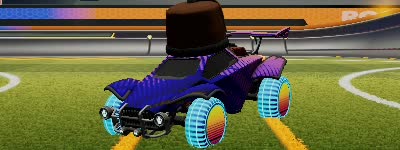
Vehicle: octane